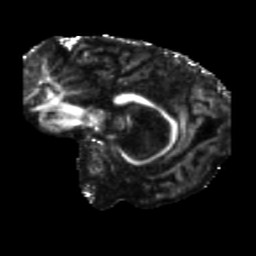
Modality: FA
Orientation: sagittal
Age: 71
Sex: female
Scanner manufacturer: siemens
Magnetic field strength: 3 T
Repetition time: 5.25 s
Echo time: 0.08 s